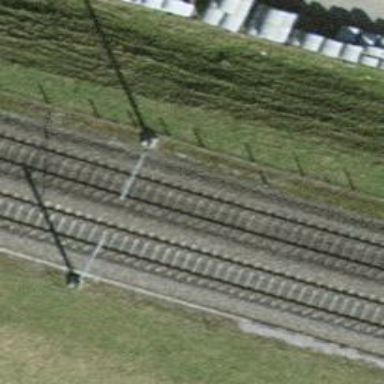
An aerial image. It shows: Single-track railway with electrified contact lines.